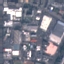
Land use / land cover class: Industrial